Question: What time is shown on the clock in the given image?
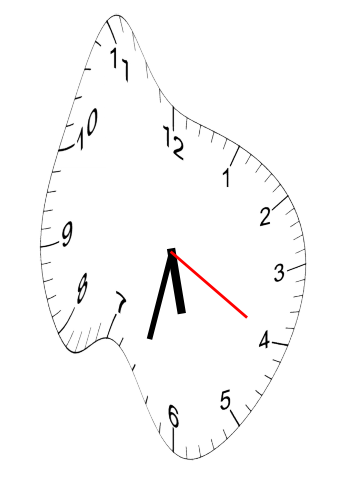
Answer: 05:32:20